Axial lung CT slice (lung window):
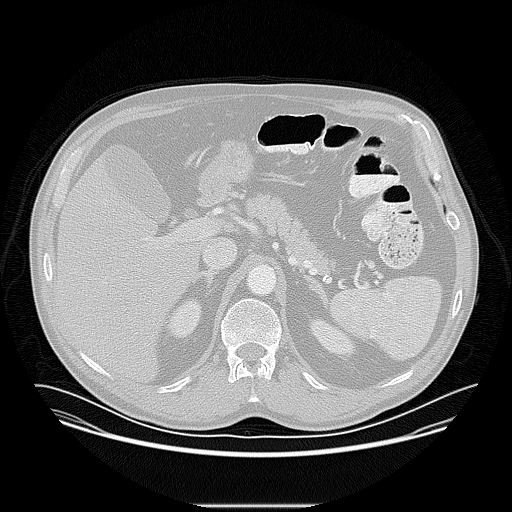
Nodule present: no